Question: I'm aware of how to add a glyphMarginClassName, linesDecorationsClassName, and inlineClassName to the options of the Monaco Editor. But is there a way to add alphabetical characters into the margin? Like this:

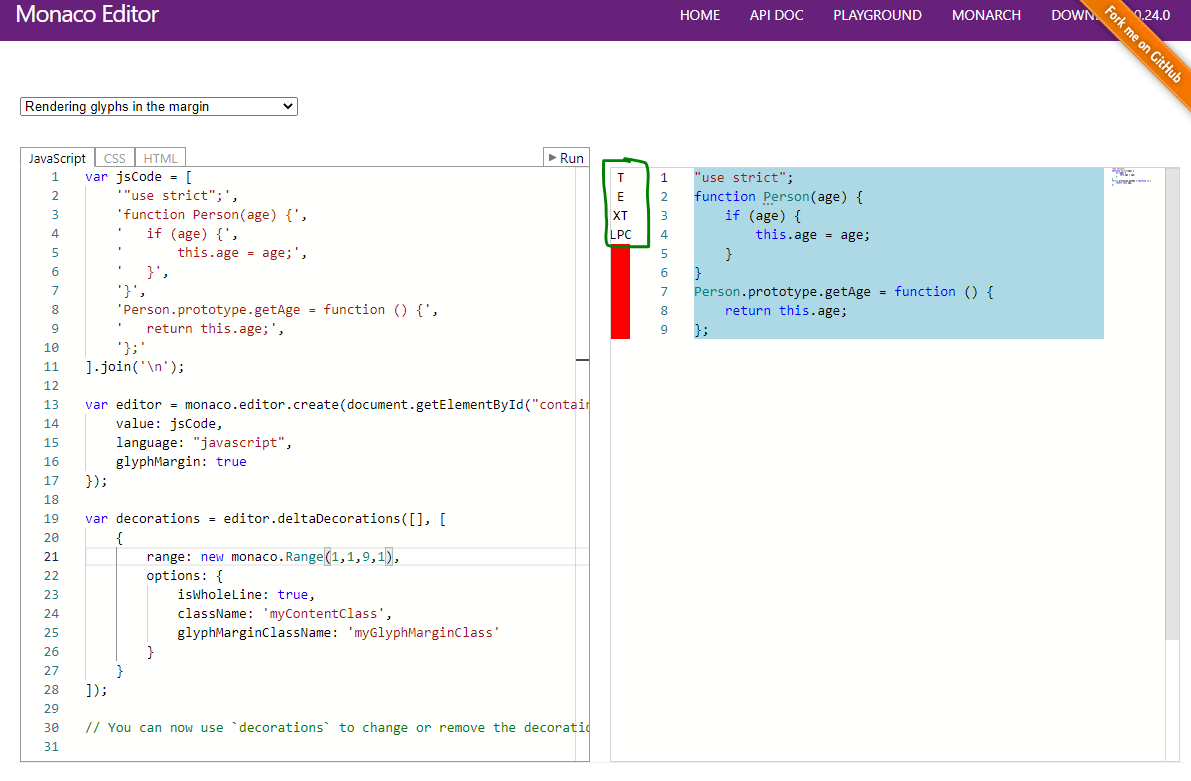
Answer: You can do that, yes. However, not with dynamic text, but instead attaching a ::before or ::after element to that margin node.
Start by setting a custom CSS class name in the lines decoration:
'''
let ids = this.backend.deltaDecorations(sourceIDs, [{
range: new Range(this.startLine, 1, this.startLine, model.getLineLength(this.startLine)),
options: {
stickiness: Monaco.TrackedRangeStickiness.GrowsOnlyWhenTypingBefore,
isWholeLine: false,
linesDecorationsClassName: 'editorPromptFirst.${this.language}',
},
}]);
'''
And in your CSS add the text like this:
'''
.codeEditor .editorPromptFirst.sql::before,
.codeEditor .editorPromptFirst.mysql::before {
content: "sql>";
display: block;
margin-left: 4px;
font-size: 0.9rem;
color: #db8f00;
}
'''
which results in this display:
<URL>